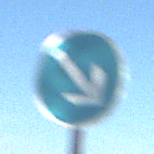
Verkehrszeichen: VorgeschriebeneVorbeifahrtRechts
Umgebung: Outdoor, Nature
Tageszeit: MorningAfternoon
Wetter: Clear
Licht: Natural
Jahreszeit: Autumn
Kontrast: HighContrast